Question: I have two php scripts
'''
<?php sleep(5); ?>
'''
'''
<?php shell_exec("php sleep.php &"); ?>
'''
When I access 'mysite.com/sleep_from_shell.php' the browser tab title is labeled 'Connecting...' and displays a little loading animation for 5 seconds. In other words 'sleep_from_shell.php' is behaving the same way it would if the code was '<?php shell_exec("php sleep.php"); ?>' (no ampersand &)

I executed 'php sleep.php &' from the command line and the terminal didn't hang so I was wondering if it was possible to do the same from the cgi.
# EDIT
My goal is to access 'mysite.com/sleep_from_shell.php' and have the tab load immediately without having the tab title say 'Connecting...', thus 'sleep.php' is running in the background. Is this possible?
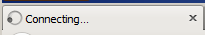
Answer: The code in 'sleep_from_shell.php' has to be
'''
<?php shell_exec("php sleep.php > log.txt &"); ?>
'''
Instead of
'''
<?php shell_exec("php sleep.php &"); ?>
'''
You need to include a file to pipe the stdout to even though there is no stdout or else the browser window will hang for 5 seconds.